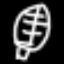
Label: leaf